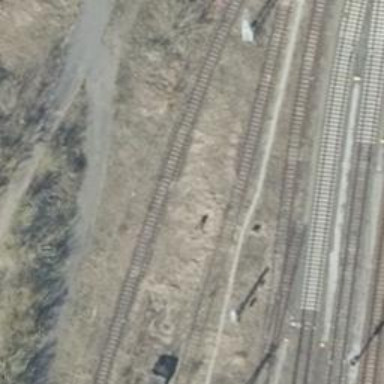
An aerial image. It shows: Abandoned railway yard.